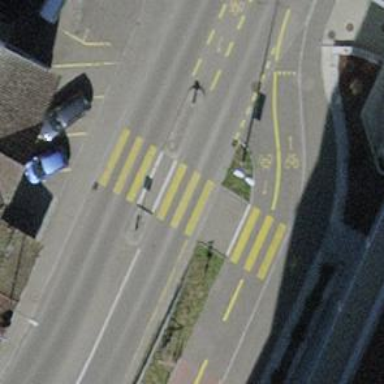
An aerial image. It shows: Traffic calming island.